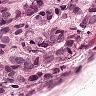
Metastatic tissue present: yes